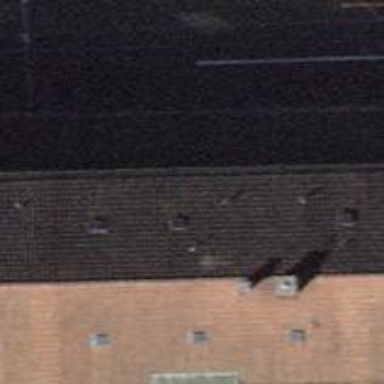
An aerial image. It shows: Building with hipped roof shape.